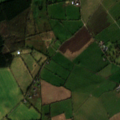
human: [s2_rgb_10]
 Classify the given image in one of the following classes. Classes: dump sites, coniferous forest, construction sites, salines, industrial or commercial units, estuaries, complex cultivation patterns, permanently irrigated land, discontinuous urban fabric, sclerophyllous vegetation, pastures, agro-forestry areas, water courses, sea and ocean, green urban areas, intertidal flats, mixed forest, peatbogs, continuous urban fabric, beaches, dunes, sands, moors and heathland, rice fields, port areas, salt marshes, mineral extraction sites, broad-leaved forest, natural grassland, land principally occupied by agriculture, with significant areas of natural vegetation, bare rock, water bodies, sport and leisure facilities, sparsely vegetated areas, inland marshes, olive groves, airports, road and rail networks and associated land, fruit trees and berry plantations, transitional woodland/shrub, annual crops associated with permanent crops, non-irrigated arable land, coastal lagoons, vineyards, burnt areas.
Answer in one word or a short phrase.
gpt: non-irrigated arable land, pastures, coniferous forest